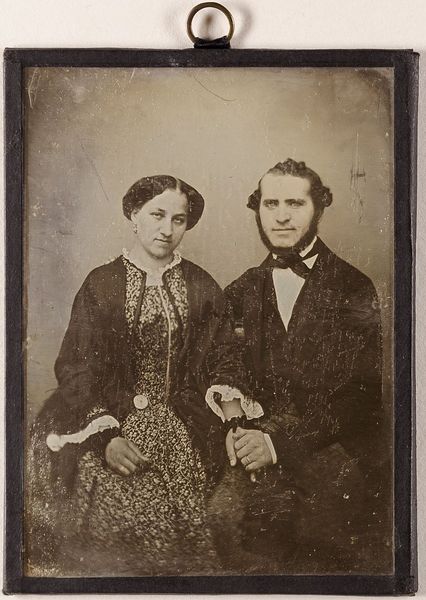
Titel: Unbekanntes Ehepaar
Künstler: C. Meyerhoff
Standort: Hamburg
Institution: Museum für Kunst und Gewerbe Hamburg
Schlagwörter: mann, frau, gesten, portrait, paar, foto, fotografie, photographie, doppelbildnis, doppelportrait, photo, ehe, lichtbild, daguerreotypie, bildwerke, angewandte und bildende kunst, hessische systematik, porträt, armhaltungen, porträtfotografie, porträtphotographie, hüftbild, doppelporträt, verheiratetes paar, matrimonium, ehestand